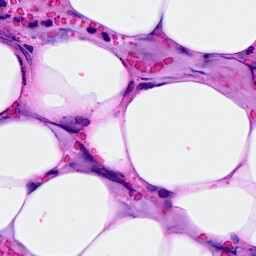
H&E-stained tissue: Breast